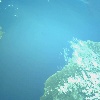
Label: water